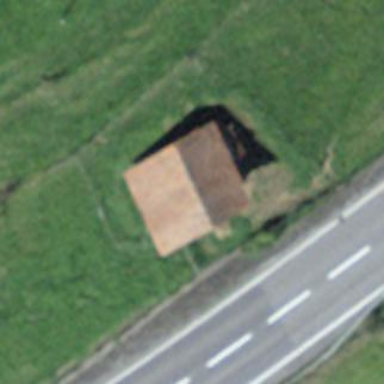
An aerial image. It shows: Rural barn.